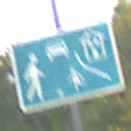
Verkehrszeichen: BeginnVerkehrsberuhigterBereich
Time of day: Midday
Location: Outdoor (Nature)
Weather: Overcast
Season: Autumn
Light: Natural